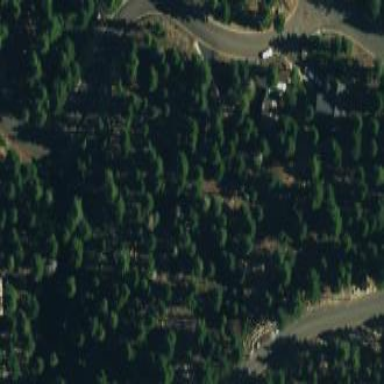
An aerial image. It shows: Evergreen woodland with needle-leaved trees.